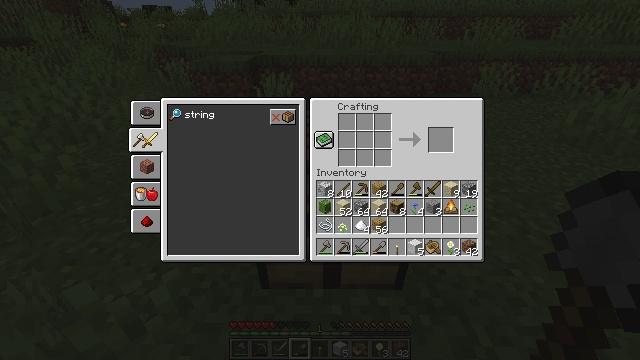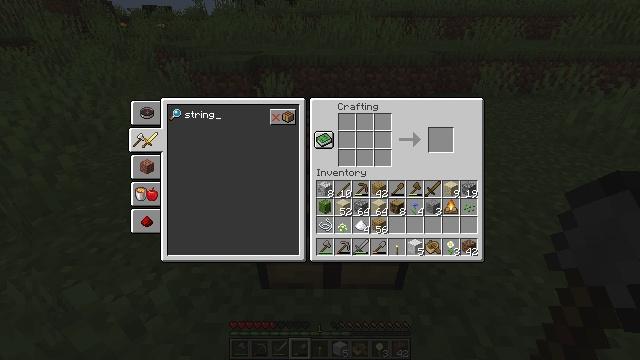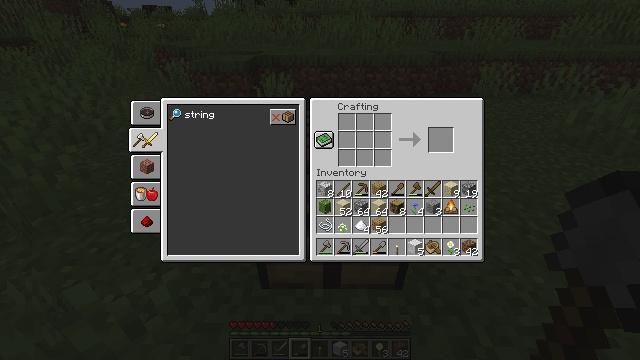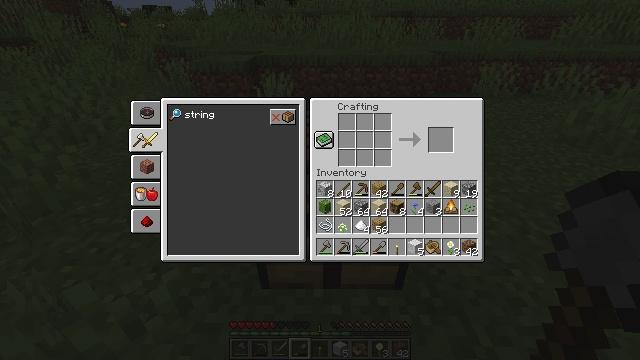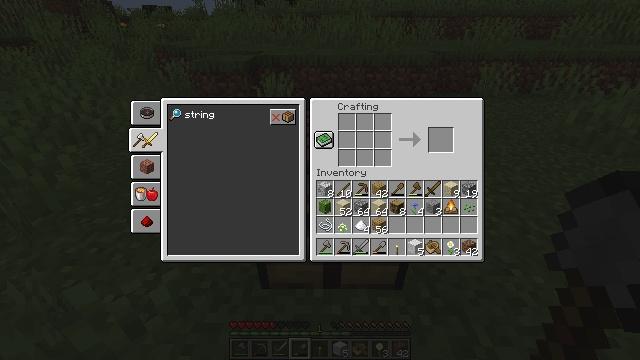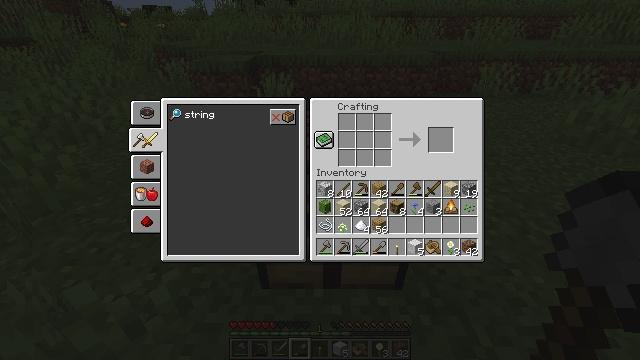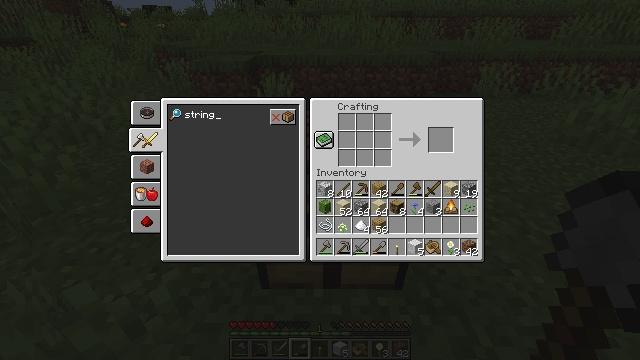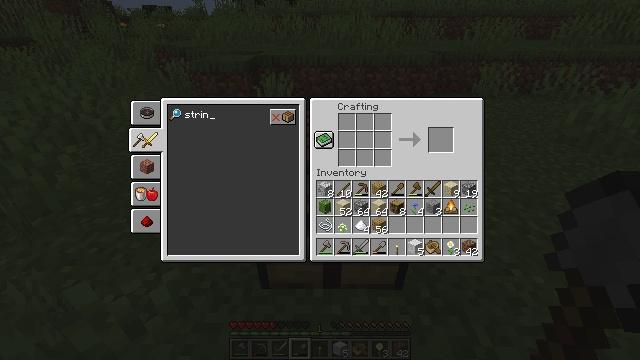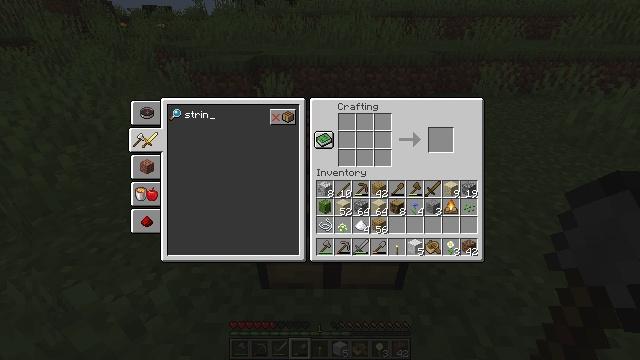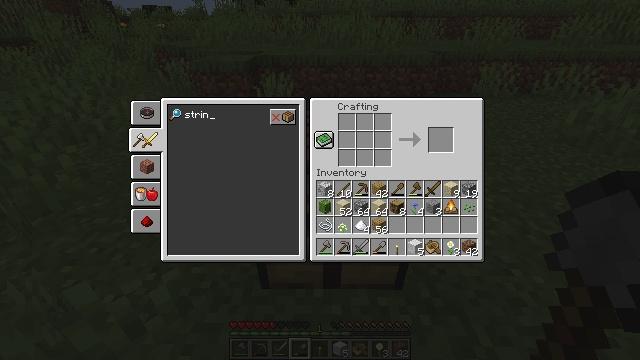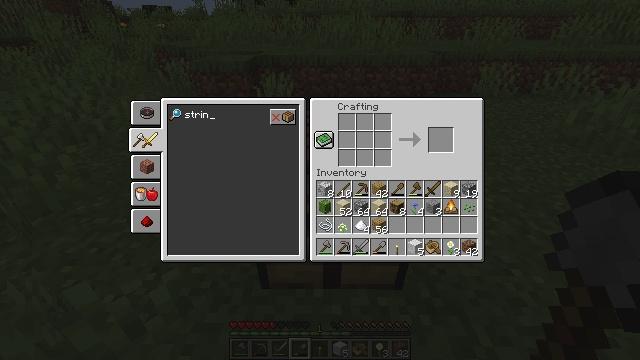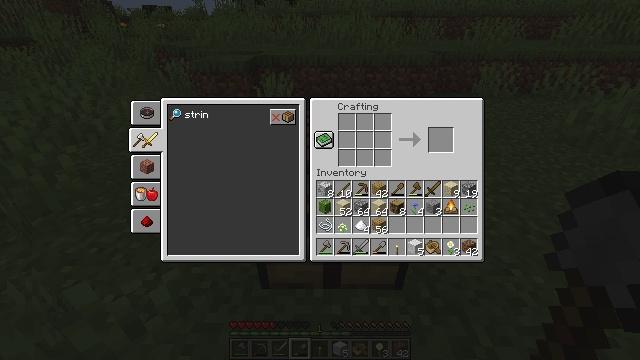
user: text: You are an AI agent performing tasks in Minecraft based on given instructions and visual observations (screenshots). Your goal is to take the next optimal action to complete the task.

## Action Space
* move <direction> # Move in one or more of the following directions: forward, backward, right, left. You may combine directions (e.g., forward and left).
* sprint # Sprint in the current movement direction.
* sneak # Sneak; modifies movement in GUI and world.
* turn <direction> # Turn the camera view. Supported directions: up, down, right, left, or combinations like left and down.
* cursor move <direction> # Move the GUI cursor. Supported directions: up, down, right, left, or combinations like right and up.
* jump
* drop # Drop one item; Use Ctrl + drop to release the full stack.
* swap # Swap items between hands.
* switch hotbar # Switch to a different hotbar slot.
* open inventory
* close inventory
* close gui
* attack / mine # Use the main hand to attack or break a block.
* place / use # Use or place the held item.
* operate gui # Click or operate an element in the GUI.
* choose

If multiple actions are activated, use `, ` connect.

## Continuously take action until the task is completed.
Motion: motion action
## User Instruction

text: Drop some sugar.
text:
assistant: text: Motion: no_op
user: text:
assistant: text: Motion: no_op
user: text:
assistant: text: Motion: operate gui
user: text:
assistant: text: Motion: operate gui
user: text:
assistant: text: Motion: no_op
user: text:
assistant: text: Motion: no_op
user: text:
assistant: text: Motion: no_op
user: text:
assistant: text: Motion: operate gui
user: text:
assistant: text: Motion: operate gui
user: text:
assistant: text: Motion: operate gui
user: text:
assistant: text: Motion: no_op
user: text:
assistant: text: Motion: no_op
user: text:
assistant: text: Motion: no_op
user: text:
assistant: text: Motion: no_op
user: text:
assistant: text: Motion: no_op
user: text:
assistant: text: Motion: no_op
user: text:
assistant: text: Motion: no_op
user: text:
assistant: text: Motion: no_op
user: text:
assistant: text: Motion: no_op
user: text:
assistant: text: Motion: no_op
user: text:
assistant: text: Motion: no_op
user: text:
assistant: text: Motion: no_op
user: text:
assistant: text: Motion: no_op
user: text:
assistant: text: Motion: no_op
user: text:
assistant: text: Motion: no_op
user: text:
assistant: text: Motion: no_op
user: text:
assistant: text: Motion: no_op
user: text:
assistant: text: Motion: no_op
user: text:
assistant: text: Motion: no_op
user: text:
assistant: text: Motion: no_op